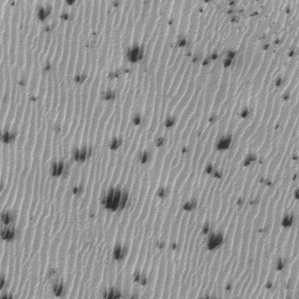
Label: frost